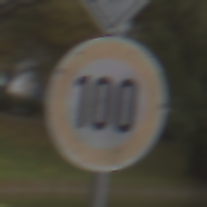
Verkehrszeichen: Geschwindigkeit100
Zusatzzeichen oben: EndeVorfahrtsstrasse
Umgebung: Outdoor, Nature
Tageszeit: MorningAfternoon
Wetter: Overcast
Licht: Natural
Jahreszeit: Autumn
Kontrast: LowContrast